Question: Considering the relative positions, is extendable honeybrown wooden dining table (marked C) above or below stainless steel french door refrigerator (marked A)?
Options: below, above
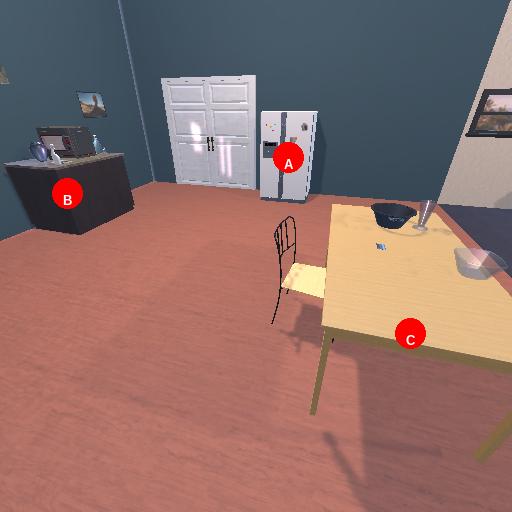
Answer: below